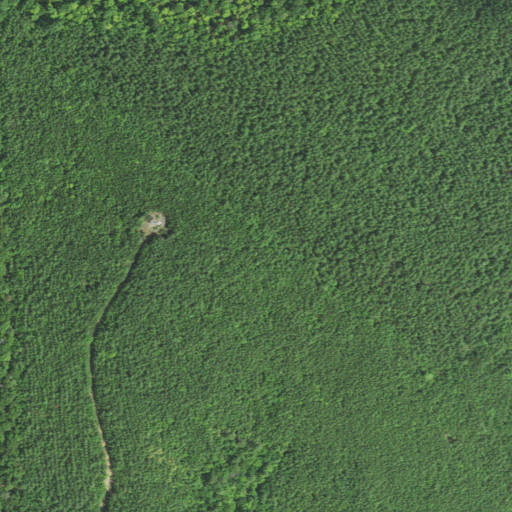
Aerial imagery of mountain in Virginia named Piney Mountain containing evergreen forest, mixed forest, open development, and deciduous forest